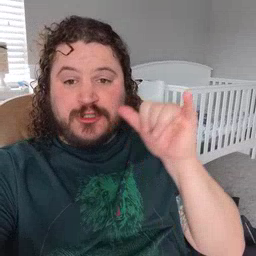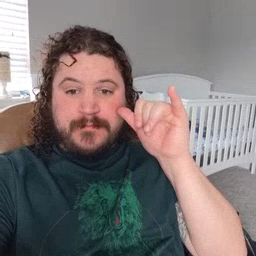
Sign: yesterday